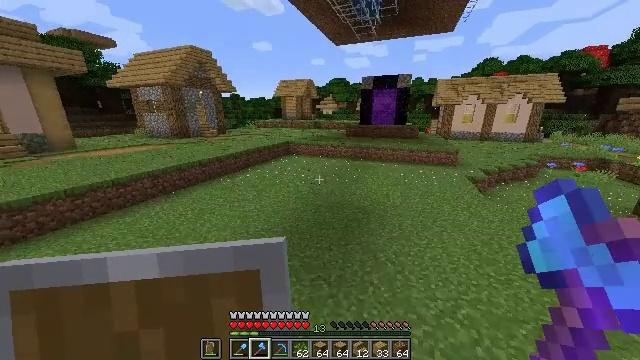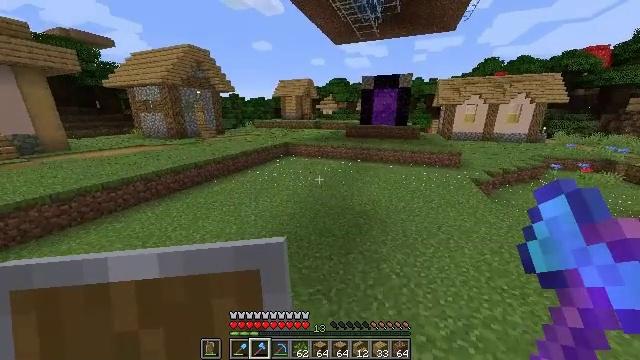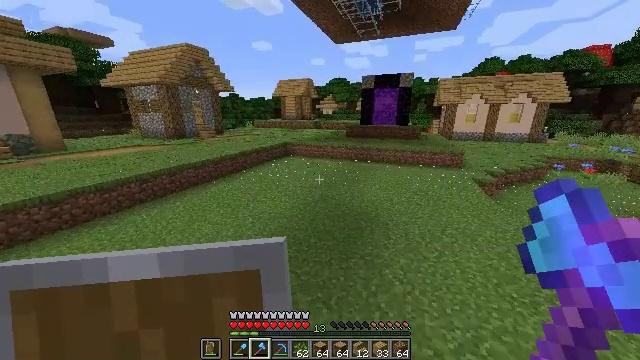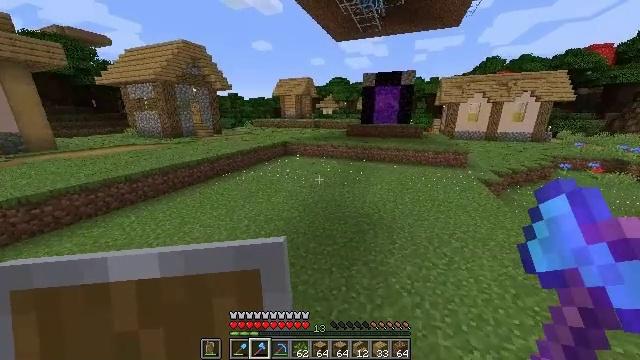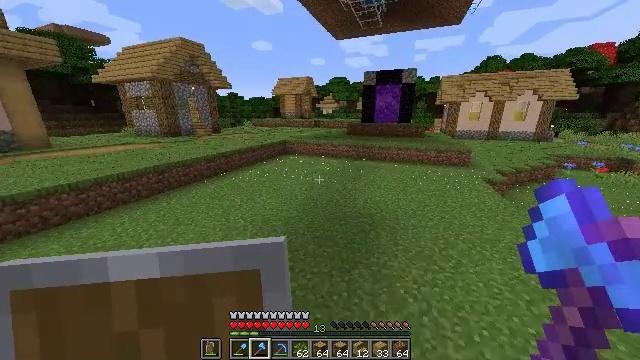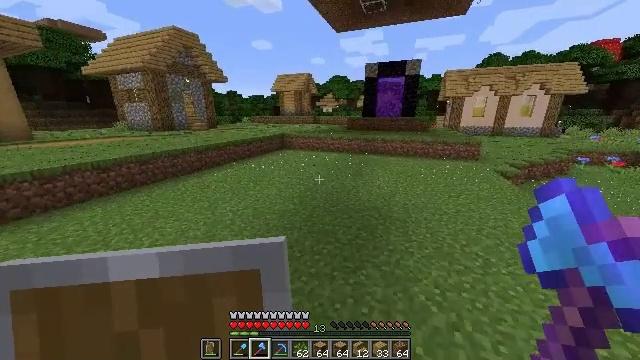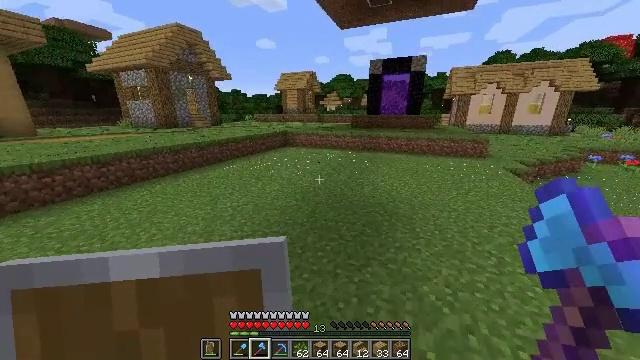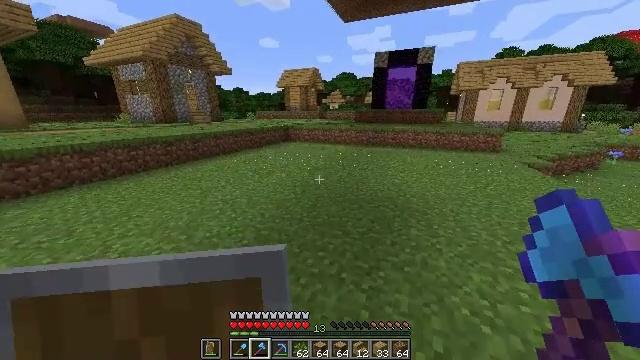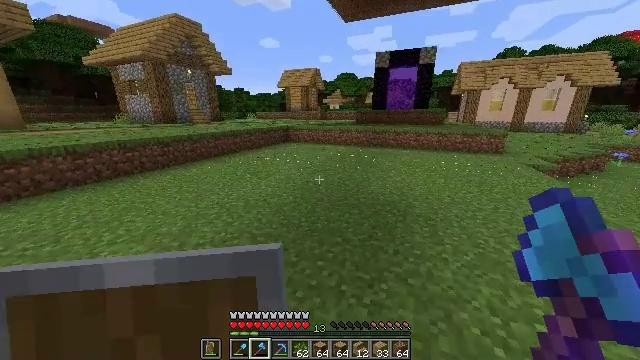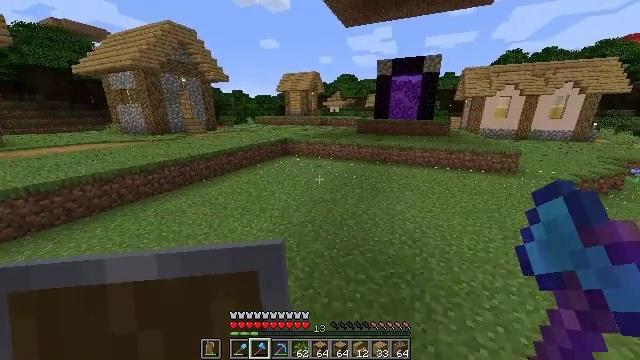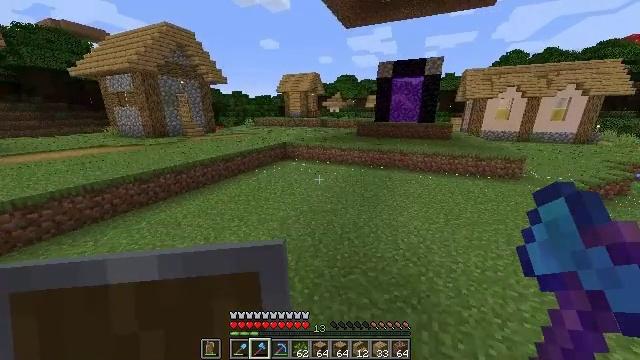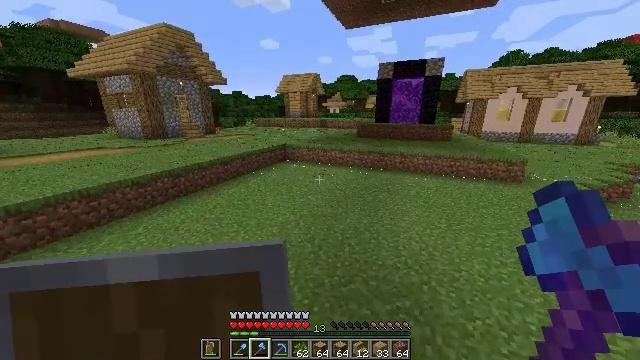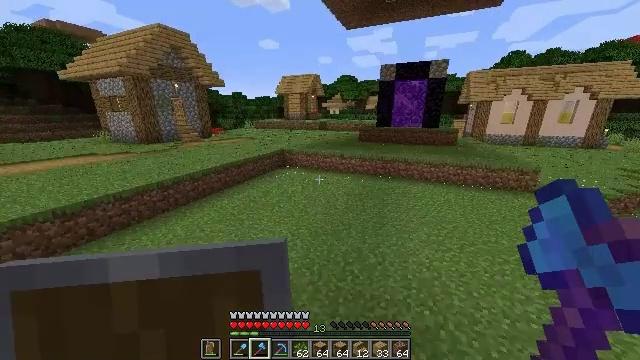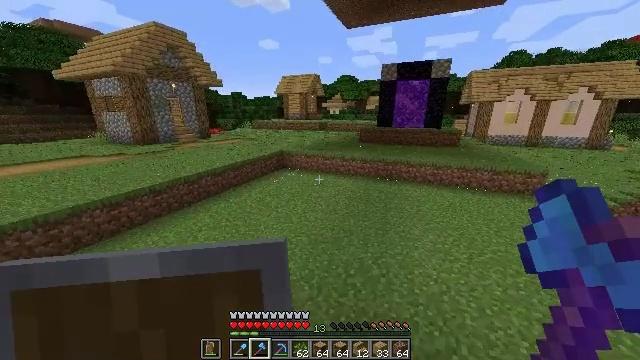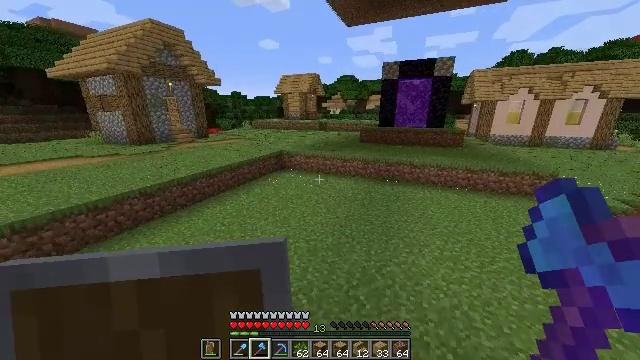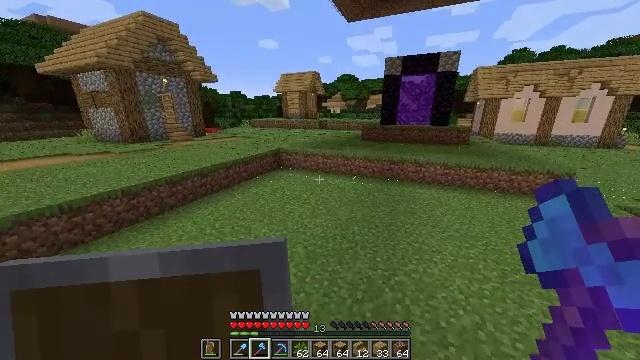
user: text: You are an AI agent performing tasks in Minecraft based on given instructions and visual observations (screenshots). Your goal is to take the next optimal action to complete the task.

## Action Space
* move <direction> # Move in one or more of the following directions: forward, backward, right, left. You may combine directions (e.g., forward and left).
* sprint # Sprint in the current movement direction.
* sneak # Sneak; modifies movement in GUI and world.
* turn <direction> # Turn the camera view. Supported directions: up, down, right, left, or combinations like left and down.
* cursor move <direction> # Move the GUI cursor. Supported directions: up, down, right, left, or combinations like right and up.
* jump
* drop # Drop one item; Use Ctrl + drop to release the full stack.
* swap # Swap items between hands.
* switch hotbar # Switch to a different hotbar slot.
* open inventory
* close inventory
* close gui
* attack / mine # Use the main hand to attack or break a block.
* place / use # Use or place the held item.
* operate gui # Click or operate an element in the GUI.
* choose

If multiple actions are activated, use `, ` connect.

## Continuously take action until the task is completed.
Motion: motion action
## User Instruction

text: Craft an emerald.
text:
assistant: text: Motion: move forward, sprint, jump
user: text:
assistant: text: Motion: move forward, sprint, jump
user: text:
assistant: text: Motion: move forward, sprint, jump
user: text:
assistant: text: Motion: move forward, sprint, jump
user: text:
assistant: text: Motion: move forward, jump
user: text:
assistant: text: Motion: move forward, jump
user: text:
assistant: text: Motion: move forward, jump
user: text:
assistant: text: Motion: move forward, jump
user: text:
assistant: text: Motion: move forward, jump
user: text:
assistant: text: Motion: move forward, sprint, jump
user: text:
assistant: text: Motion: move forward, sprint, jump
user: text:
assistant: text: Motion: move forward, sprint, jump
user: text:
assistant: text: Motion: move forward, sprint, jump
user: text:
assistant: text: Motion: move forward, jump
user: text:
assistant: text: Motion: move forward, jump
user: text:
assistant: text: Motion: move forward, jump
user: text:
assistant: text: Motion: move forward, jump
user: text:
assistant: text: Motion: move forward, jump
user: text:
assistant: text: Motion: move forward, jump
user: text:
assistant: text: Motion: move forward, sprint, jump
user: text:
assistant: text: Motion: move forward, sprint, jump
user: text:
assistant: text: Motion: move forward, sprint, jump
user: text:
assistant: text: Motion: move forward, sprint, jump
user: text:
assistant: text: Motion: move forward, sprint, jump
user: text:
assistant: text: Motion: move forward, jump
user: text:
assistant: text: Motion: move forward, jump
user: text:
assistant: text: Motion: move forward, jump
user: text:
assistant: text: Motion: move forward, jump
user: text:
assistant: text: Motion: move forward, jump
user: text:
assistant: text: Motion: move forward, jump